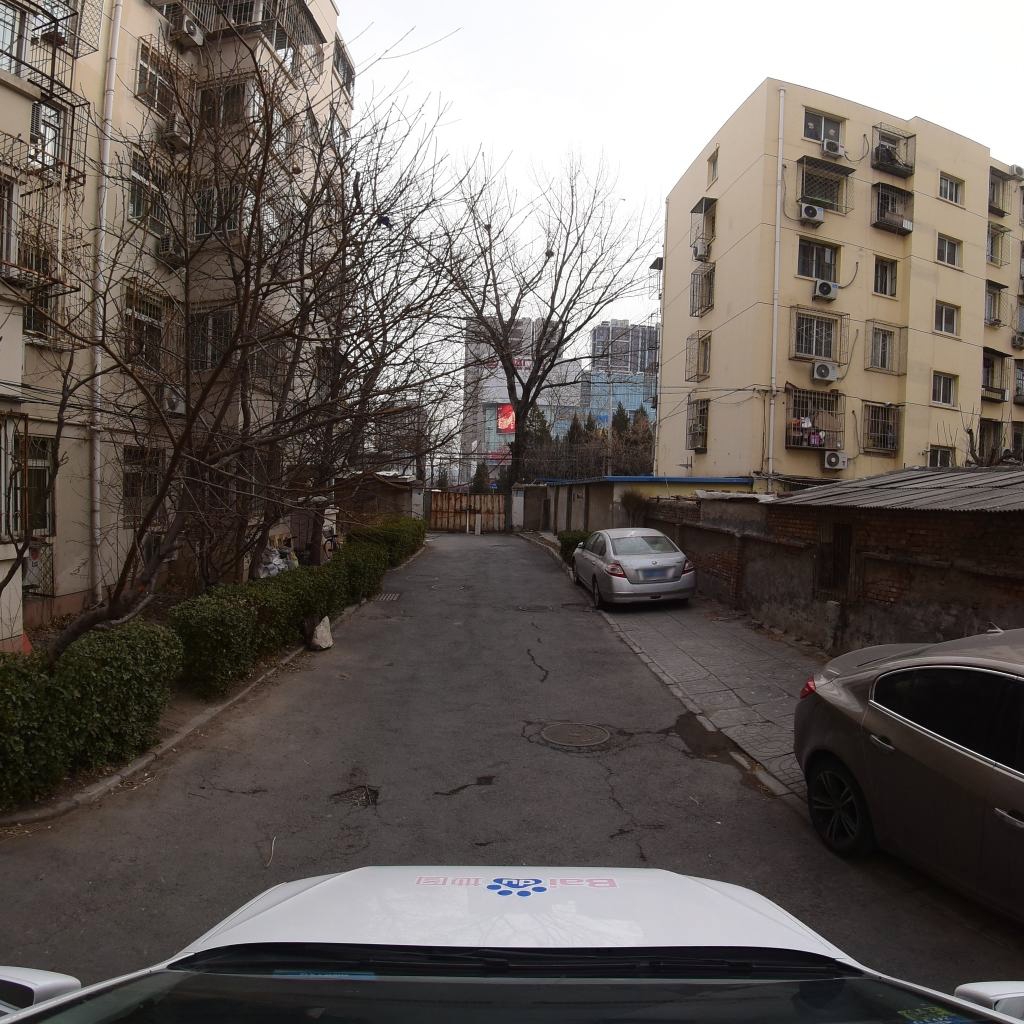
Region: Fengtai
Road damage annotations: manhole cover, manhole cover, longitudinal crack, longitudinal crack, manhole cover, pothole, manhole cover, alligator crack, transverse crack, transverse crack